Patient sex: M
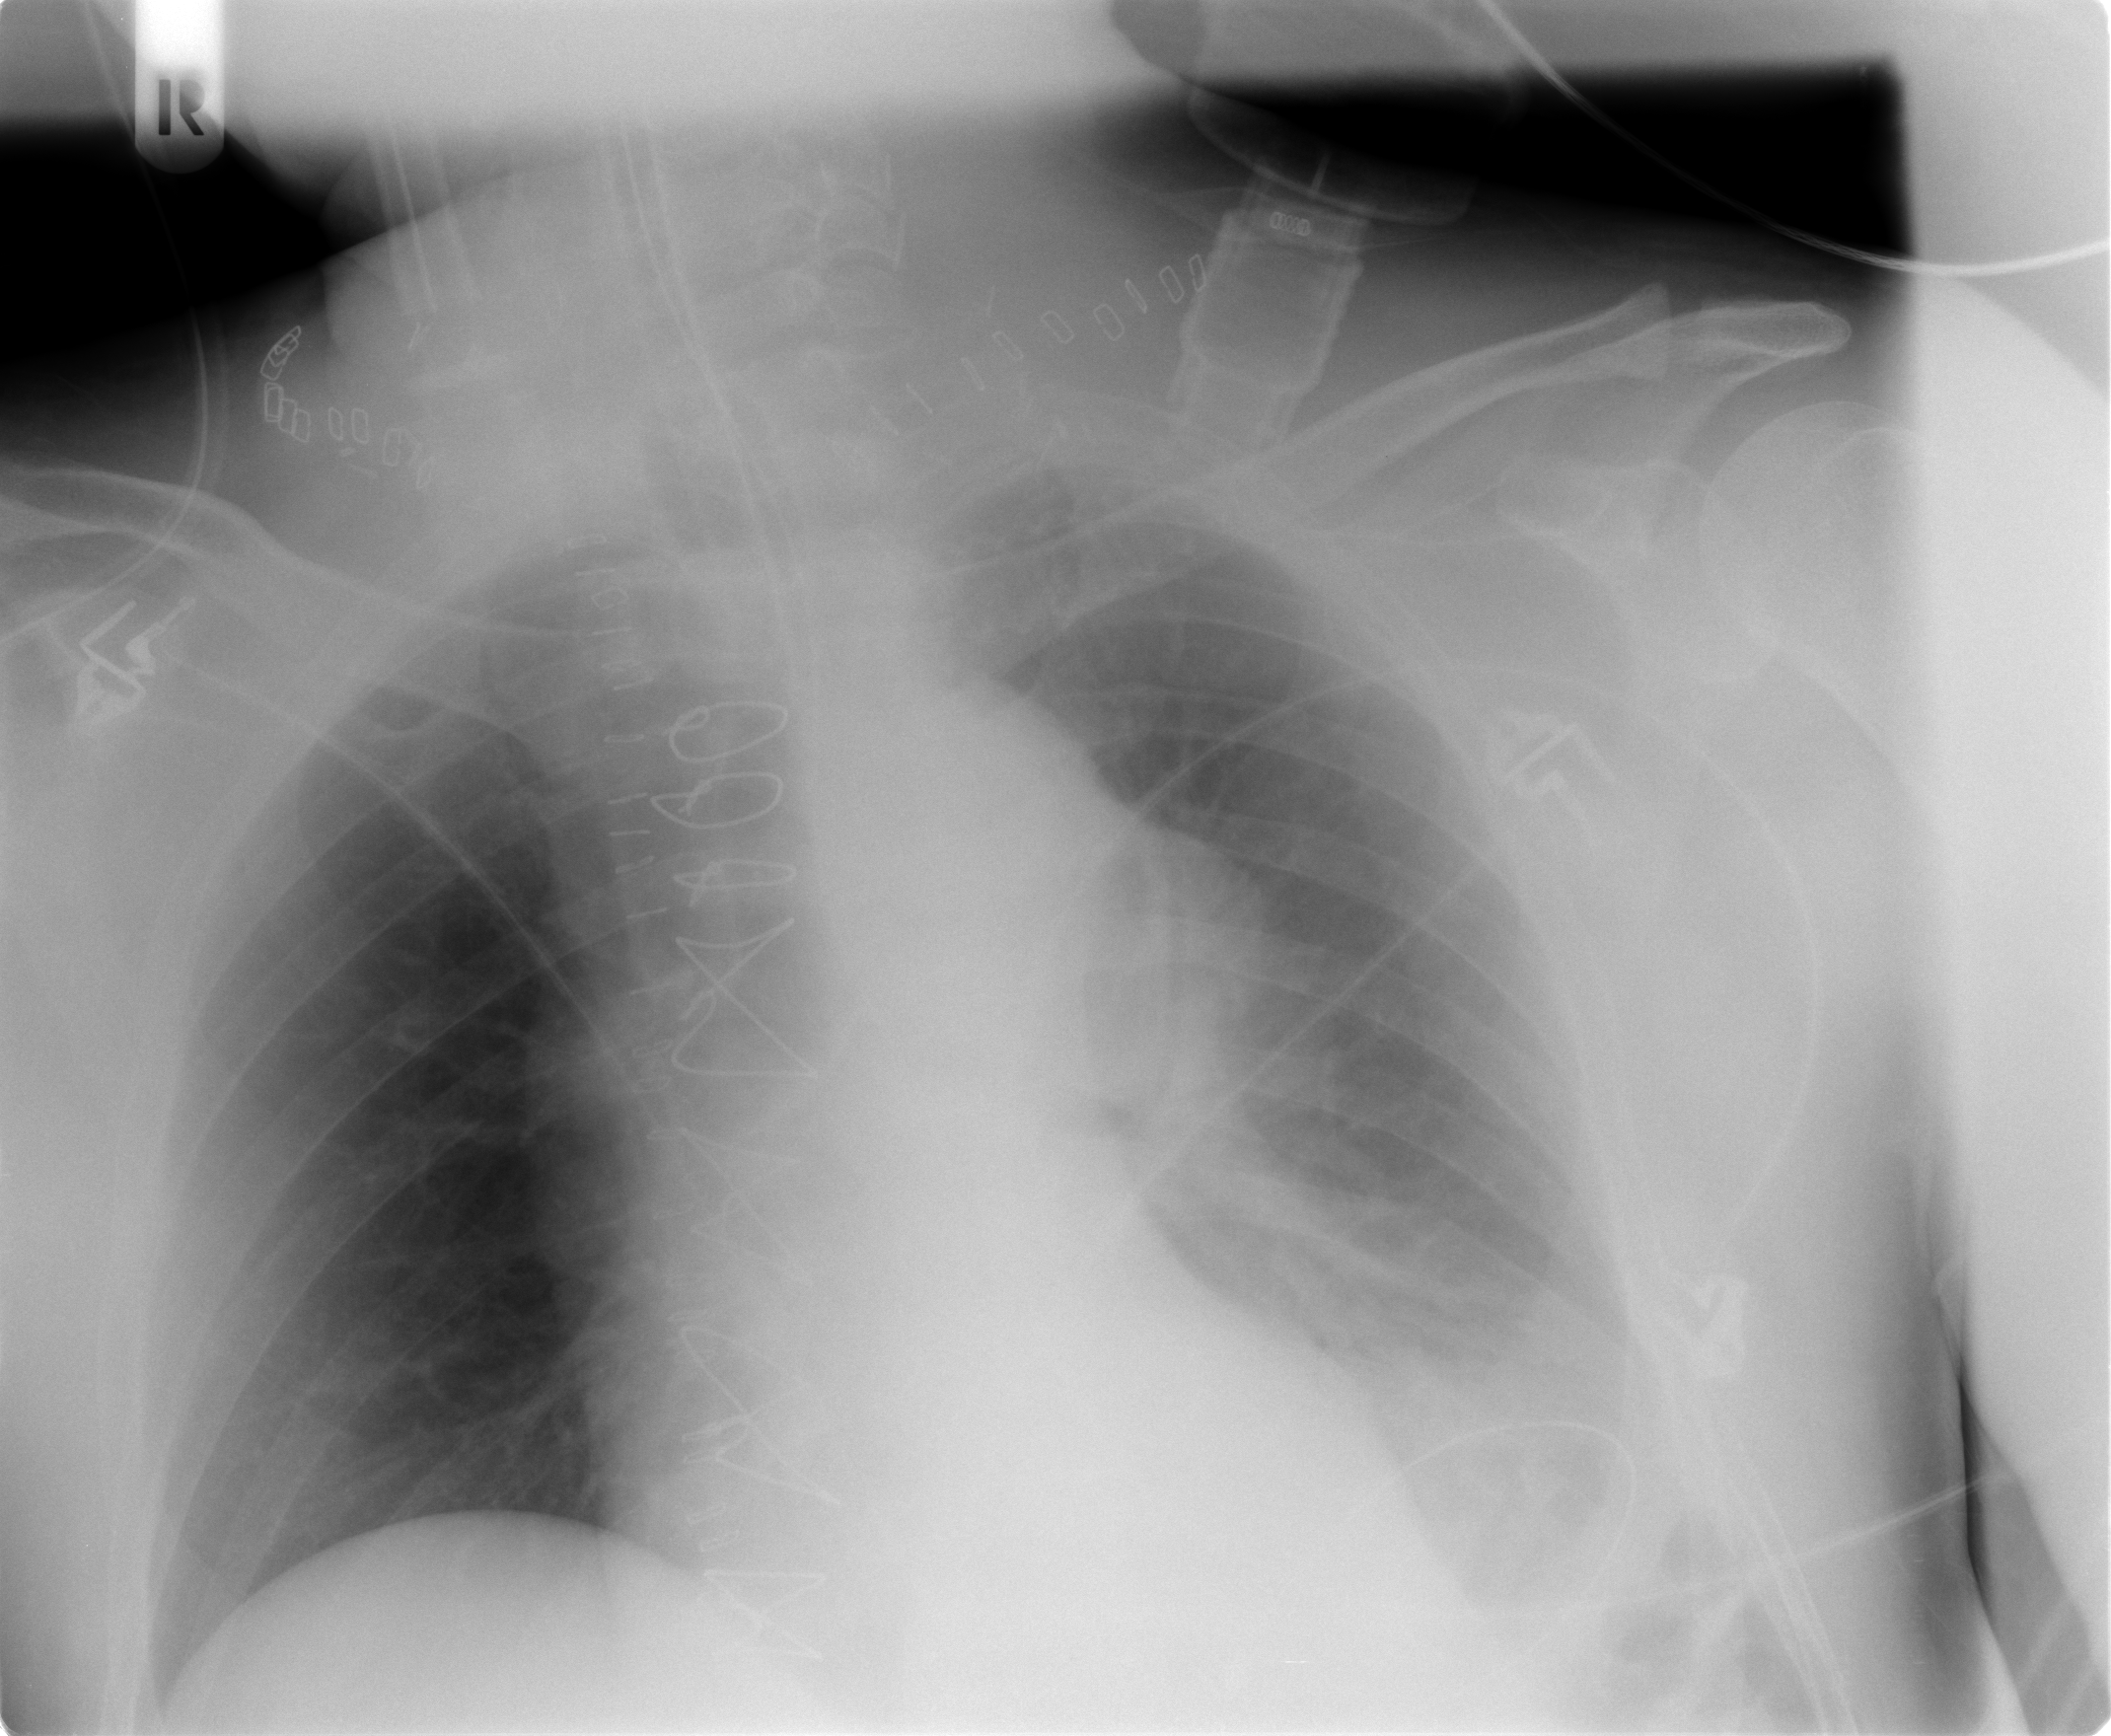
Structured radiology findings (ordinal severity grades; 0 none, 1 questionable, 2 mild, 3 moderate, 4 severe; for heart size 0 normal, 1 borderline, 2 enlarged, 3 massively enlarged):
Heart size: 0
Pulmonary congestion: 0
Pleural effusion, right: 0
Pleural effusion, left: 2
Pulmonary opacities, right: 0
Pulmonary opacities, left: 0
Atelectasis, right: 0
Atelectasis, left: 2